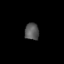
Tissue: skin
Cell type: Myeloid cells
Senescence score: 0.6978
Nuclear area (px): 238
Mean DAPI intensity: 85.811